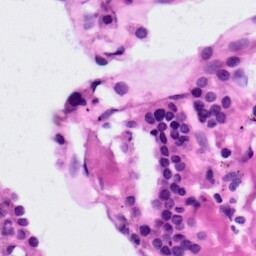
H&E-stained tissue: Lung